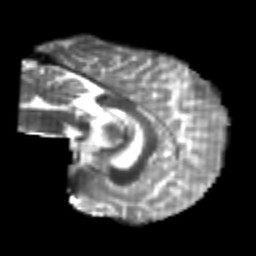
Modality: T2w
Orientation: sagittal
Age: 26
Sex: female
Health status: healthy
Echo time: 0.074 s